【题型】填空题　【知识点】解析几何　【难度】medium
已知点 \( P \) 是抛物线 \( y^2 = 8x \) 上一动点，点 \( Q \) 在圆 \( (x - 5)^2 + y^2 = 1 \) 上运动，则 \( P \) 与 \( Q \) 两点间最短距离为 \underline{\quad\quad\quad}.
【解答】
\noindent
【答案】\( 2\sqrt{6} - 1 \)

\vspace{1em}
\noindent
【分析】因为点 \( P \) 在圆外，\( P \) 与 \( Q \) 两点间最短距离是抛物线上的点到圆心距离减去圆的半径，设出点 \( P \) 坐标，写出距离，再根据二次函数性质即可求解.

\vspace{1em}
\noindent
【详解】设抛物线 \( y^2 = 8x \) 上的点 \( P \) 坐标为 \( \left( \frac{y^2}{8}, y \right) \)，

\noindent
圆 \( (x - 5)^2 + y^2 = 1 \) 的圆心为 \( C(5,0) \)，半径 \( r = 1 \).

\noindent
点 \( P \) 到圆心 \( C \) 的距离
\(d = \sqrt{\left( \frac{y^2}{8} - 5 \right)^2 + y^2} = \sqrt{\frac{y^4}{64} - \frac{5}{4}y^2 + 25 + y^2} = \sqrt{\frac{y^4}{64} - \frac{1}{4}y^2 + 25}.
\)

\noindent
令 \( t = y^2 (t \ge 0) \)，则
\(d = \sqrt{\frac{t^2}{64} - \frac{1}{4}t + 25} = \sqrt{\frac{1}{64}(t - 8)^2 + 24},\)对其求最小值，

\noindent
根据二次函数性质，当 \( t = 8 \) 时，\( d \) 最小为 \( 2\sqrt{6} \).

\noindent
则 \( P \) 与 \( Q \) 两点间最短距离为 \( d_{\min} - r = 2\sqrt{6} - 1 \).

\vspace{1em}
\noindent
故答案为：\( 2\sqrt{6} - 1 \).

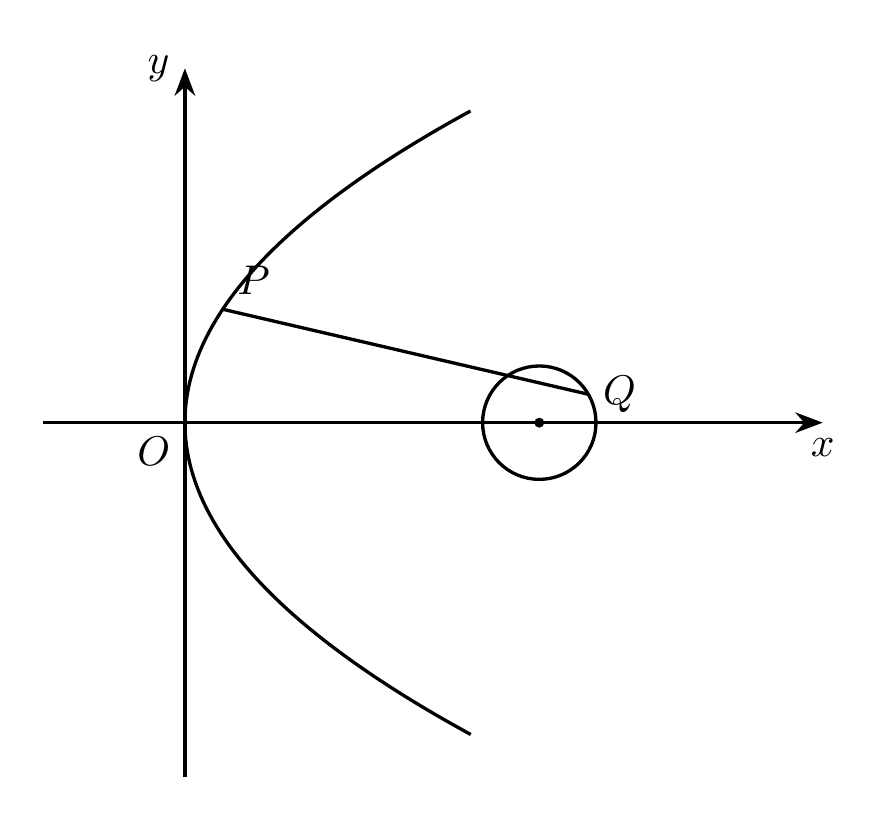